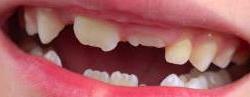
Condition: hypodontia